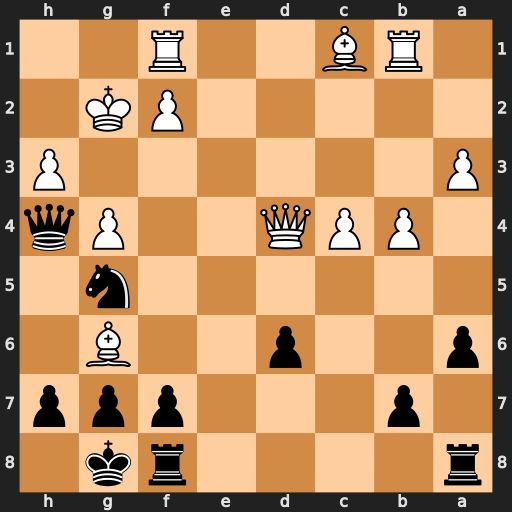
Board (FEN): r4rk1/1p3ppp/p2p2B1/6n1/1PPQ2Pq/P6P/5PK1/1RB2R2
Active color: b
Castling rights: -
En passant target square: -
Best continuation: Qxh3+ Kg1 Nf3#